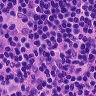
Metastatic tissue present: no